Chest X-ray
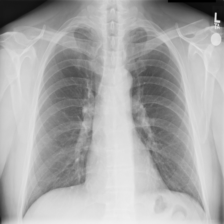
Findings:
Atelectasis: negative
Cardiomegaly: negative
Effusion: negative
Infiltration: negative
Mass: negative
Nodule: negative
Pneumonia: negative
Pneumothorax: negative
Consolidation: negative
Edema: negative
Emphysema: negative
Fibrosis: negative
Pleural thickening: negative
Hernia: negative